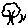
Label: tree